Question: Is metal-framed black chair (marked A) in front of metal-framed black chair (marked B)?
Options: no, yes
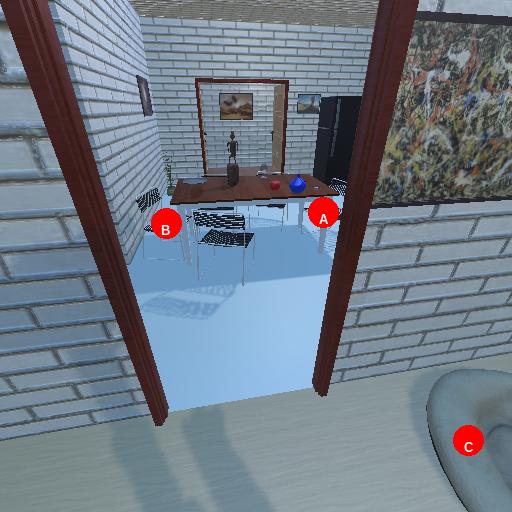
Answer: no